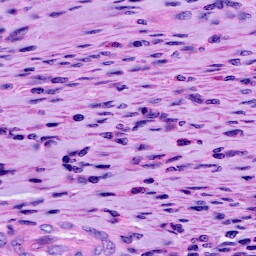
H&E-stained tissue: Cervix